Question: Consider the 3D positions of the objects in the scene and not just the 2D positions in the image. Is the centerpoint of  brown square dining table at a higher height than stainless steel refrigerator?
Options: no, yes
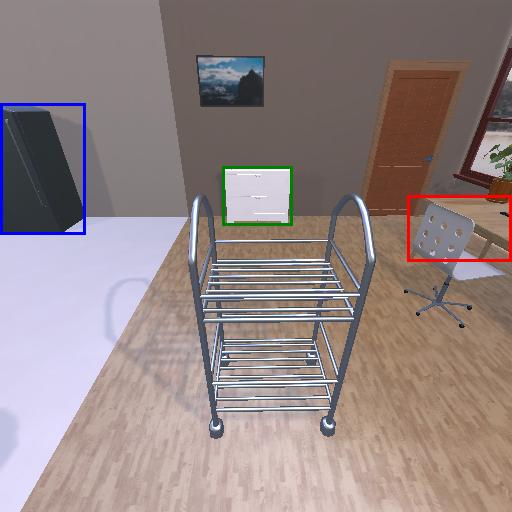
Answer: no